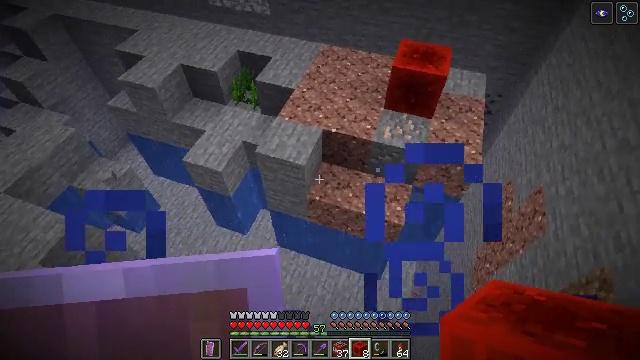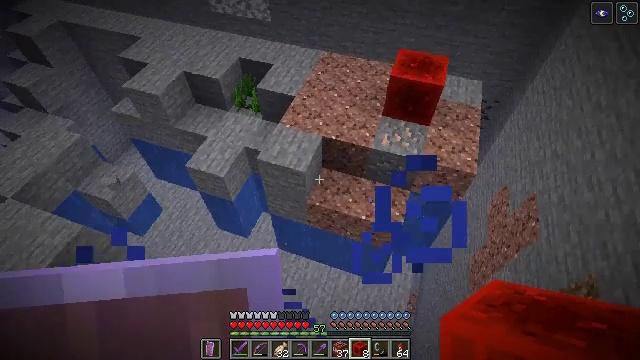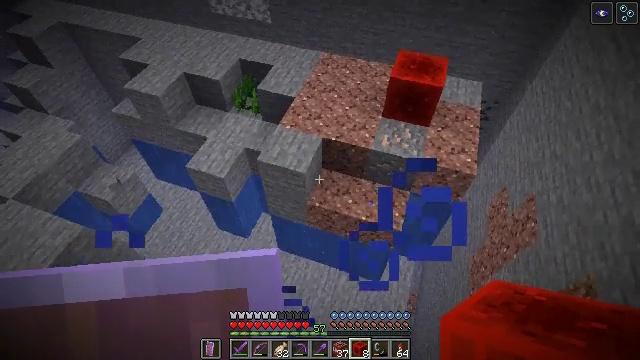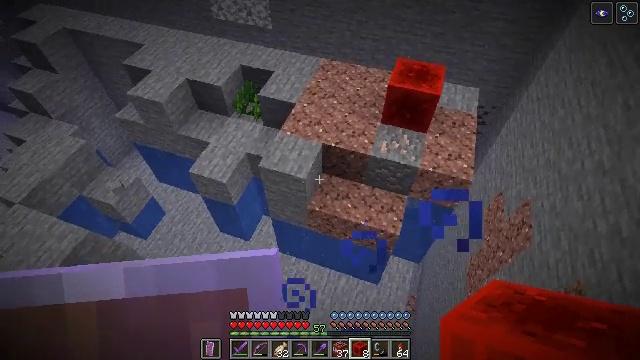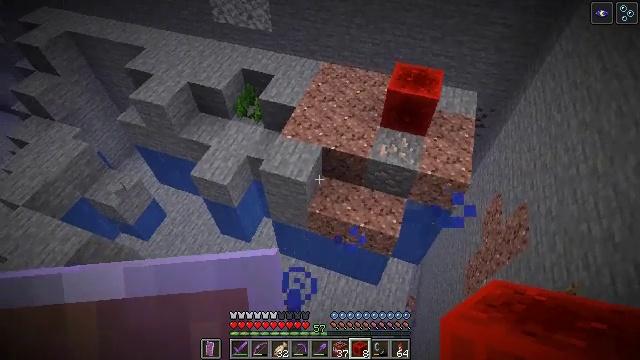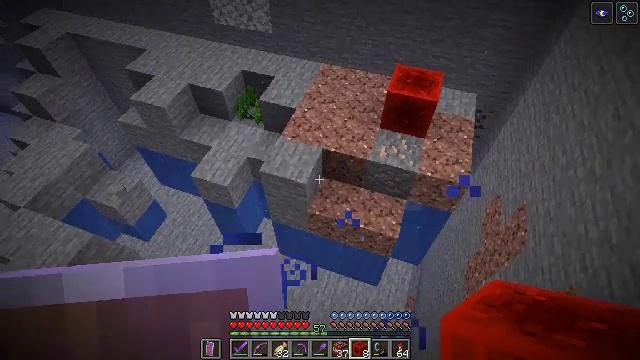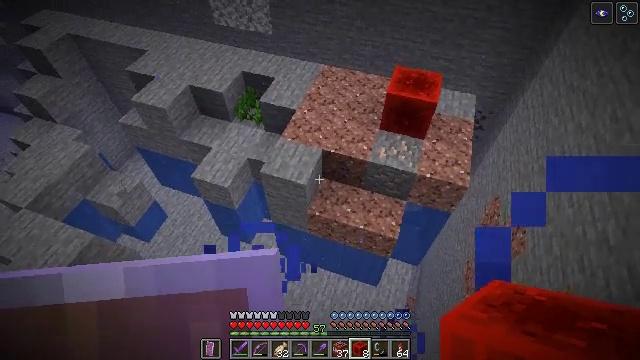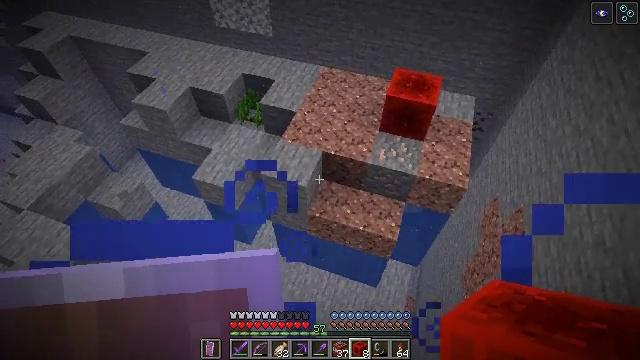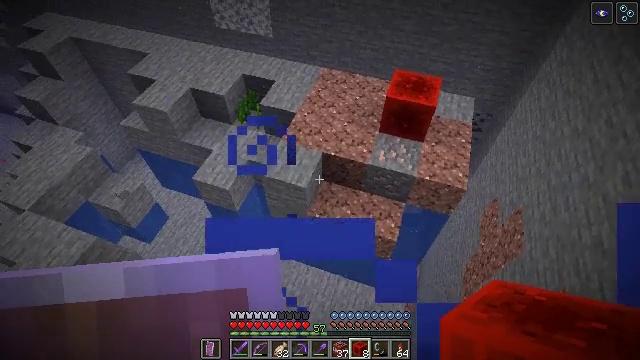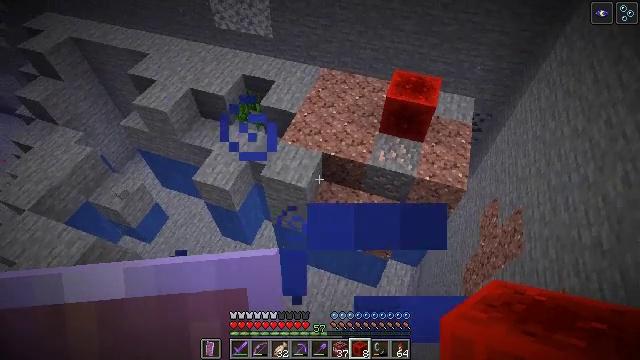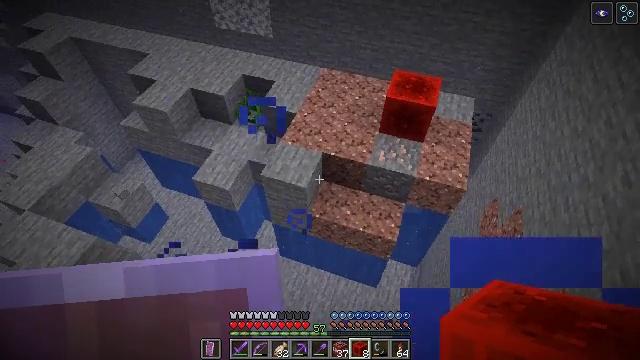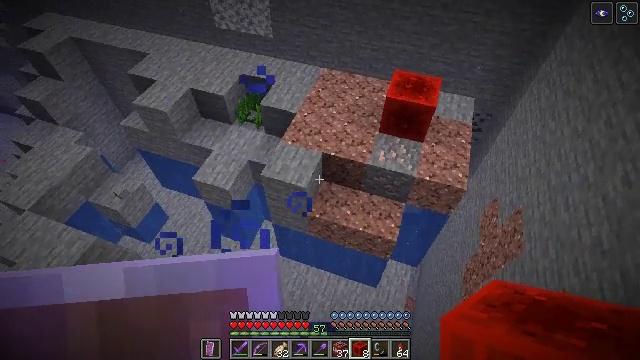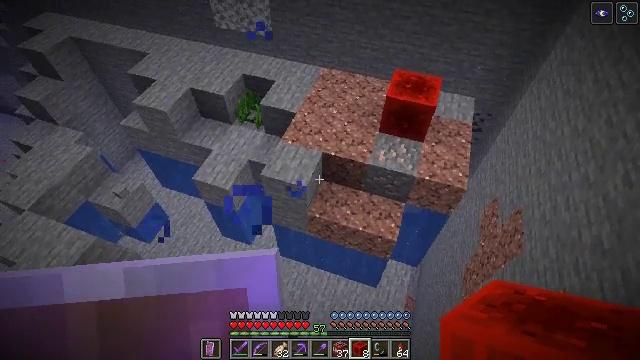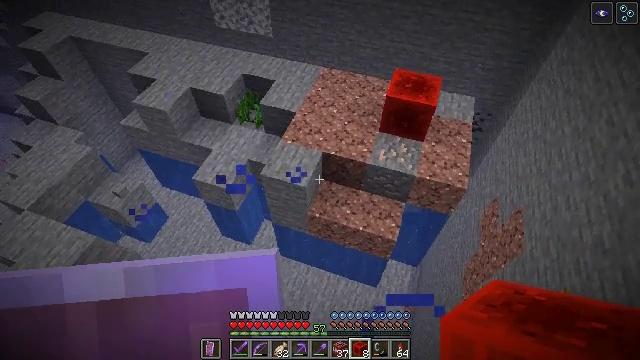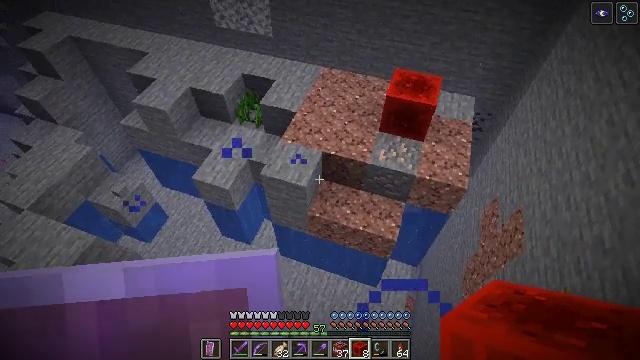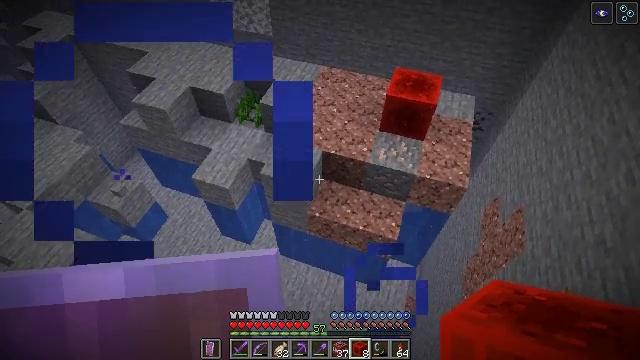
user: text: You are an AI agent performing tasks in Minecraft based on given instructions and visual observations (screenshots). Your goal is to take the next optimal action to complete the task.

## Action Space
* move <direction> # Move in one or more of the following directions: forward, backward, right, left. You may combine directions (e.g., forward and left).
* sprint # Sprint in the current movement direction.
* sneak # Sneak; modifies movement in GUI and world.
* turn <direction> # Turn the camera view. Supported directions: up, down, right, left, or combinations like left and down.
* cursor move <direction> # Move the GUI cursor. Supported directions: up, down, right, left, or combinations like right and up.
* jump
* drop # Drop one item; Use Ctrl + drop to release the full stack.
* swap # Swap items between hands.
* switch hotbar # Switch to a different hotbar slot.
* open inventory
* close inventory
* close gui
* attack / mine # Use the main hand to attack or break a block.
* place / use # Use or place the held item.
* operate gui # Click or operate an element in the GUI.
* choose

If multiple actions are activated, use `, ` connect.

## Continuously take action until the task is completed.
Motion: motion action
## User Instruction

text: Gather seagrass near the seafloor.
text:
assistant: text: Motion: jump
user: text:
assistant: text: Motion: jump
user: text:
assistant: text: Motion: no_op
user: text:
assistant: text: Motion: no_op
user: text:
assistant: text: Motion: no_op
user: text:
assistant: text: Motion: no_op
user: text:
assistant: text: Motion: no_op
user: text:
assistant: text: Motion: no_op
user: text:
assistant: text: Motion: no_op
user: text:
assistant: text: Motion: no_op
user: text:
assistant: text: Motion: no_op
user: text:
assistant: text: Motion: no_op
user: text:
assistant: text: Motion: no_op
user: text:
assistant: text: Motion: no_op
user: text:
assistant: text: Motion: no_op
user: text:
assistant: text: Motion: no_op
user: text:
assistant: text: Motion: no_op
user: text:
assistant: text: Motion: no_op
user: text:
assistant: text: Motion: no_op
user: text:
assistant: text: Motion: no_op
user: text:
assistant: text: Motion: no_op
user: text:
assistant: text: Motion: no_op
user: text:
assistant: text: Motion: no_op
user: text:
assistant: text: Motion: no_op
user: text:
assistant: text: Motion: no_op
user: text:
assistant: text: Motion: no_op
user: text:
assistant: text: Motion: no_op
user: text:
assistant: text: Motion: no_op
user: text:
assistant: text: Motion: jump
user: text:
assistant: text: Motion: turn right, jump